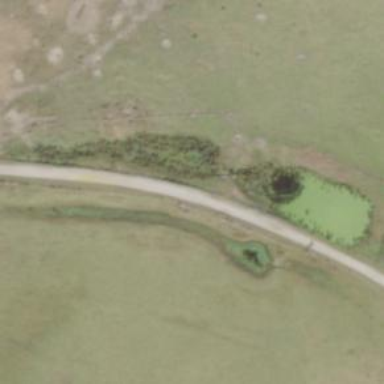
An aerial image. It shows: Marshy wetland area.